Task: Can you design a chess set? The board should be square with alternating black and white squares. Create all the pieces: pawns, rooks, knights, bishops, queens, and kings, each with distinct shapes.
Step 2434:
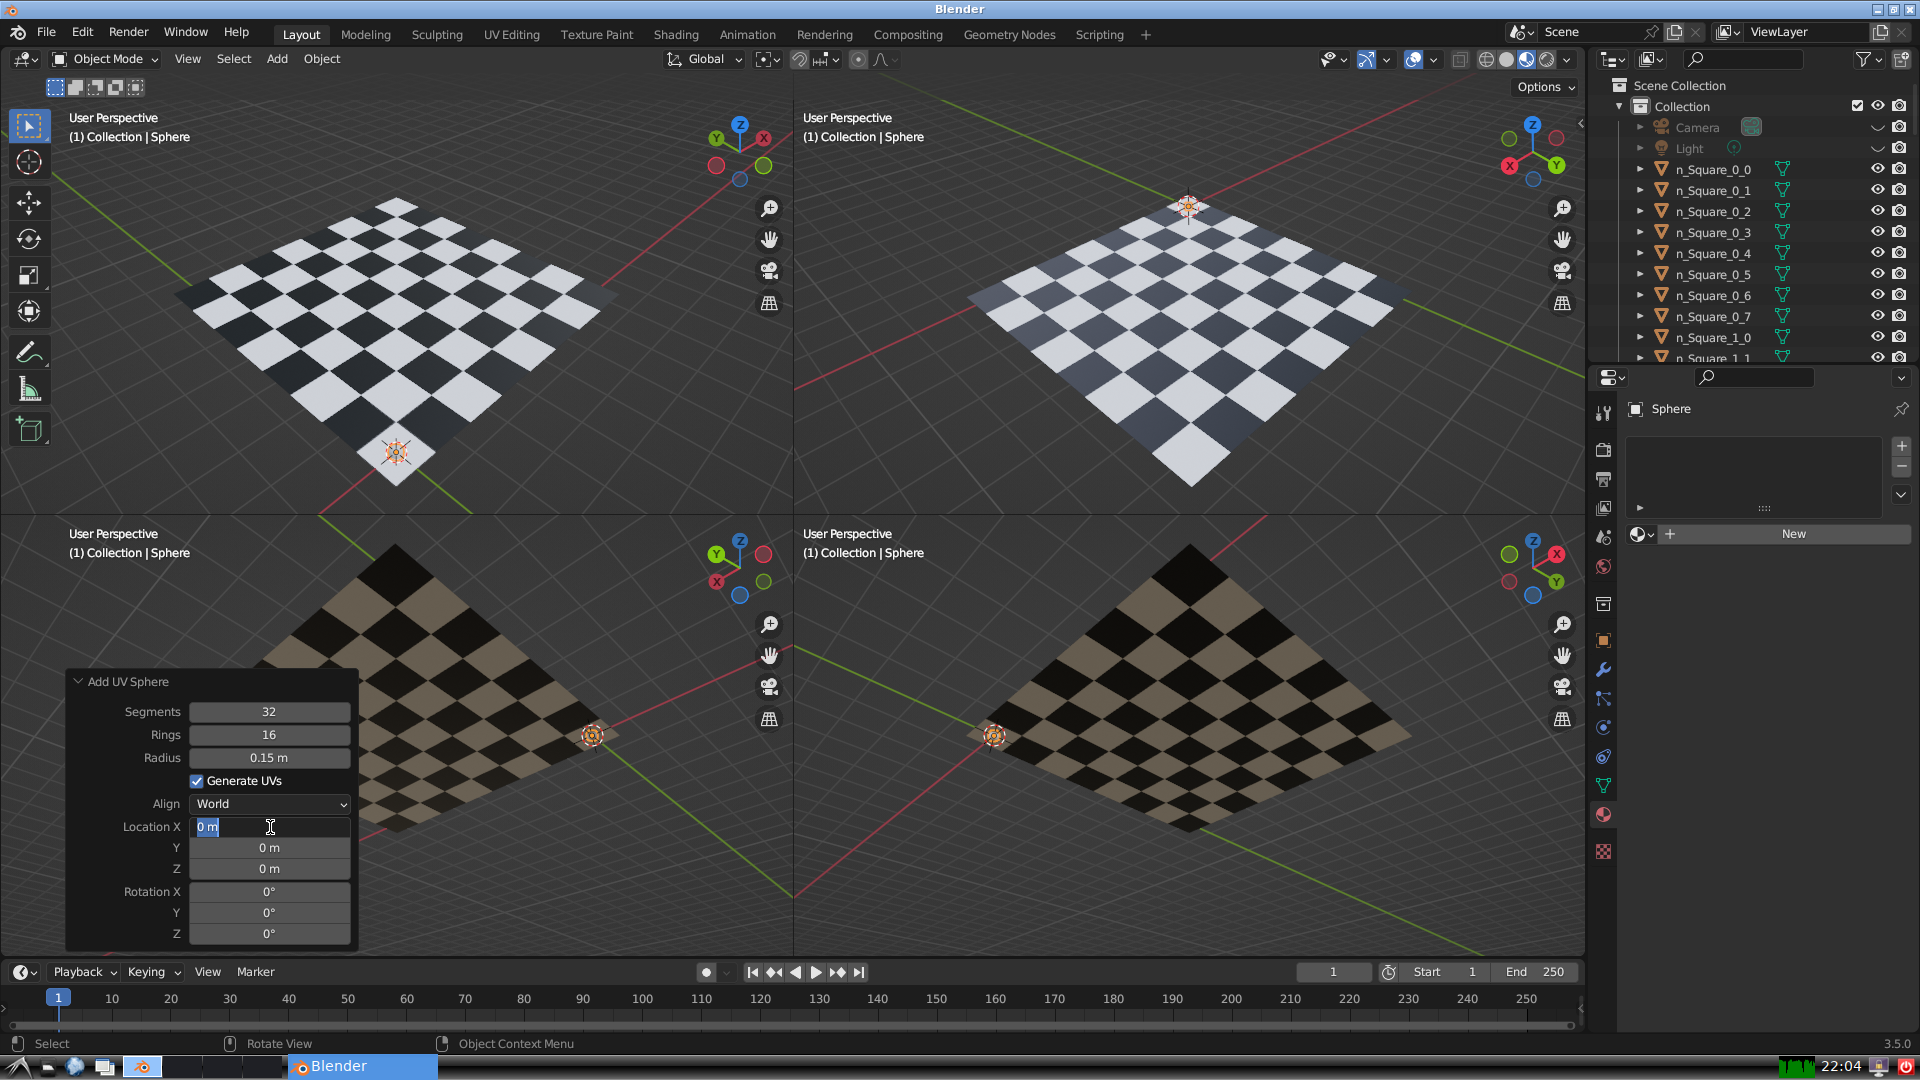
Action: input_text: 0.0